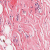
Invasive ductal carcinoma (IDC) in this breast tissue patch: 0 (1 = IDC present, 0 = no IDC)